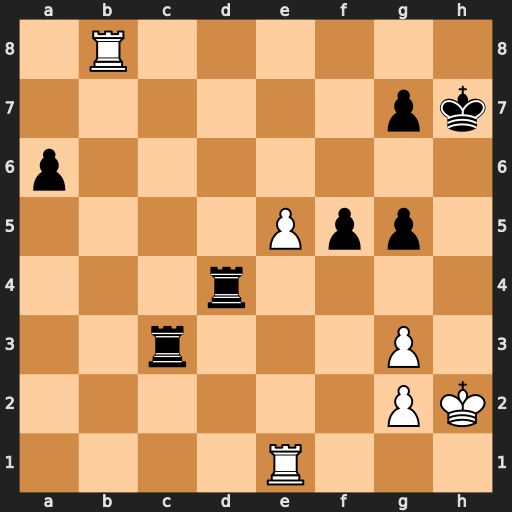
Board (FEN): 1R6/6pk/p7/4Ppp1/3r4/2r3P1/6PK/4R3
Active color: w
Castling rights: -
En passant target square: -
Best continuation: e6 Rc7 e7 Rxe7 Rxe7